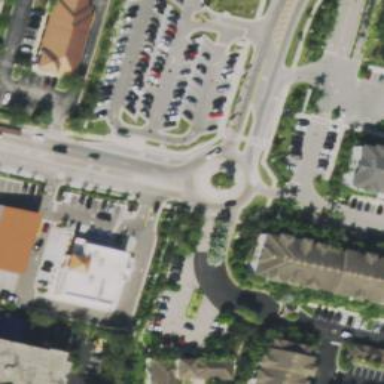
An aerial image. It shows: Roundabout on residential road.